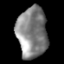
Tissue: lung
Cell type: T cells
Senescence score: 0.2204
Nuclear area (px): 1496
Mean DAPI intensity: 132.019